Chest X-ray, AP view. Patient: 38 years old, sex F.
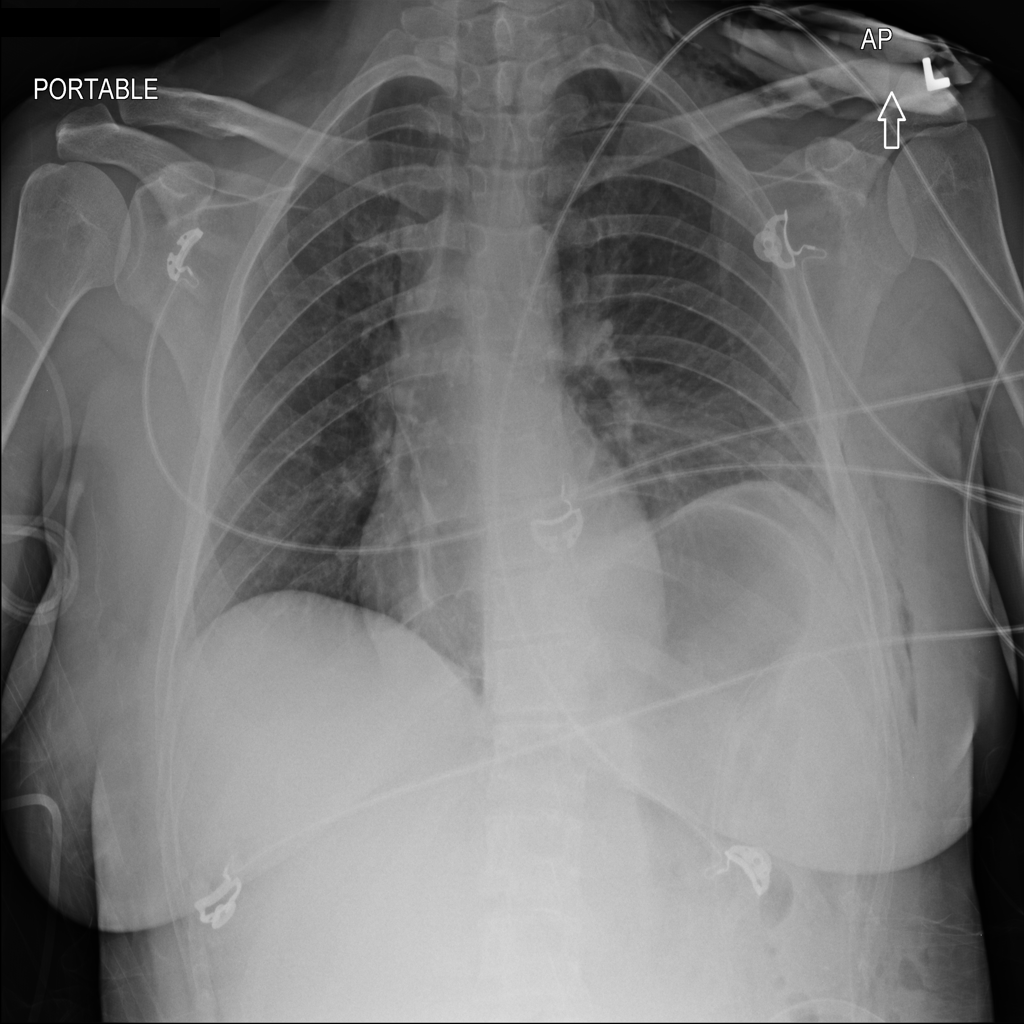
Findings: Emphysema